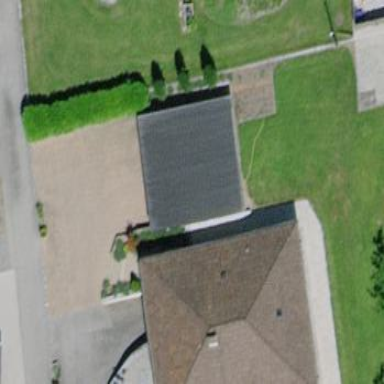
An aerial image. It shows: Shed.